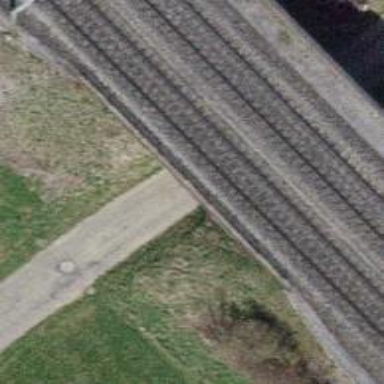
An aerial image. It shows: Paved unclassified road with grade1 tracktype passing through tunnel.